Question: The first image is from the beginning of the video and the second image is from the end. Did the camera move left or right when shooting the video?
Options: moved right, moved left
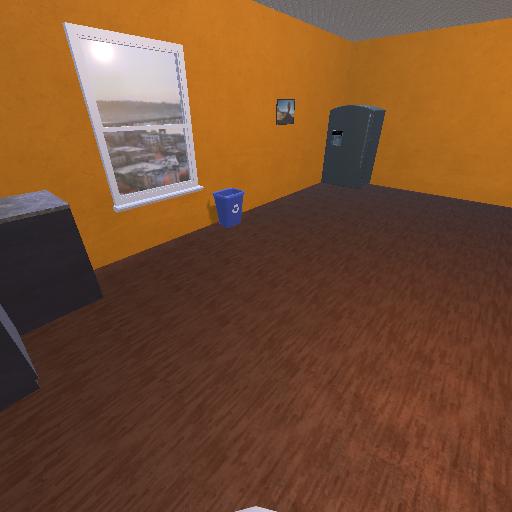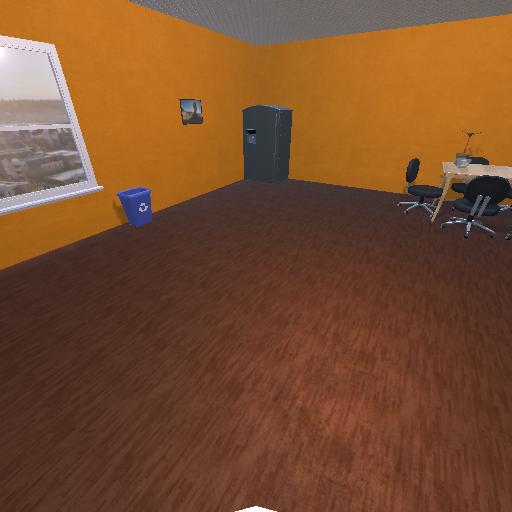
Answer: moved right